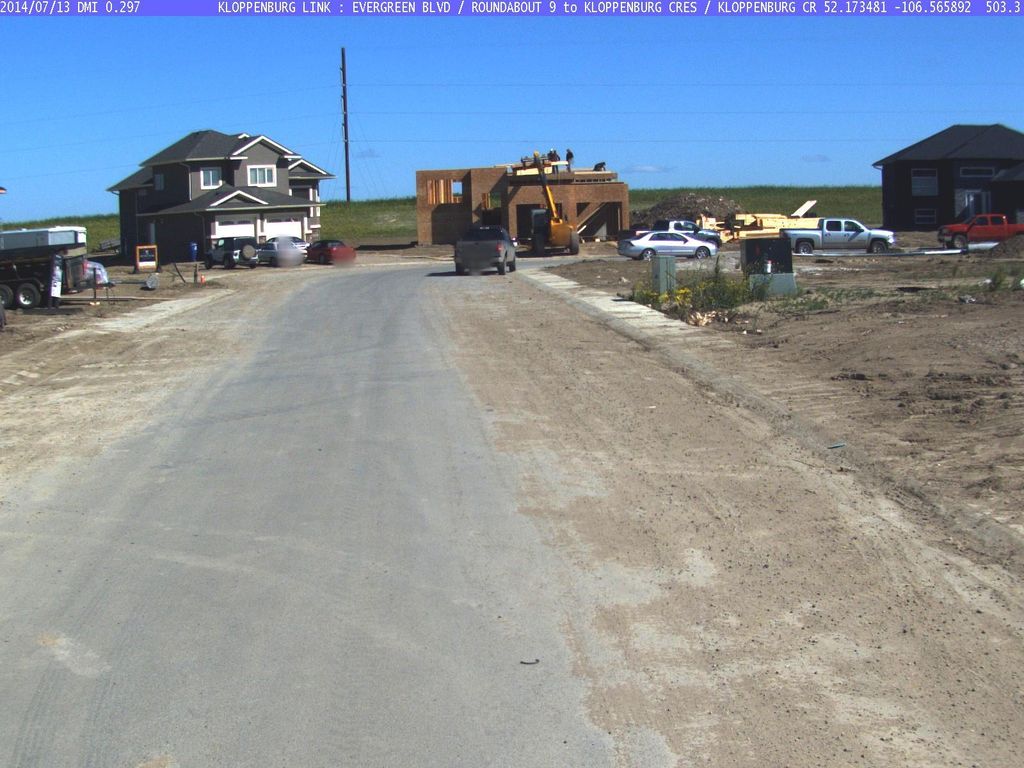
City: saskatoon